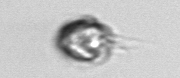
Label: Balanion